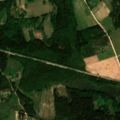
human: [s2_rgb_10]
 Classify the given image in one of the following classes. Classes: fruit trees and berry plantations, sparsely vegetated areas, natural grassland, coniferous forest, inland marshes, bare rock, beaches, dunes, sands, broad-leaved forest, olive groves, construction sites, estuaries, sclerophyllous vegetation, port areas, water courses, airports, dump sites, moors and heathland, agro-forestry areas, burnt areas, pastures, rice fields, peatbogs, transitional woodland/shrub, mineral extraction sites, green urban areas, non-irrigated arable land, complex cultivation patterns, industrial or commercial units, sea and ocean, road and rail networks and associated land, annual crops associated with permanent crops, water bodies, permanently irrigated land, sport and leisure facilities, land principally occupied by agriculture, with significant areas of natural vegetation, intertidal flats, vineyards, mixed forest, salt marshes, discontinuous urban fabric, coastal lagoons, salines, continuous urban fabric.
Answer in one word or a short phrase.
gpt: non-irrigated arable land, complex cultivation patterns, land principally occupied by agriculture, with significant areas of natural vegetation, broad-leaved forest, coniferous forest, transitional woodland/shrub